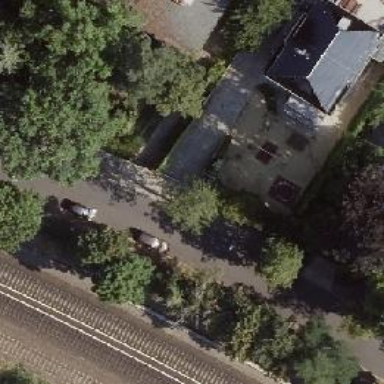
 featuring cycle track on the right side."